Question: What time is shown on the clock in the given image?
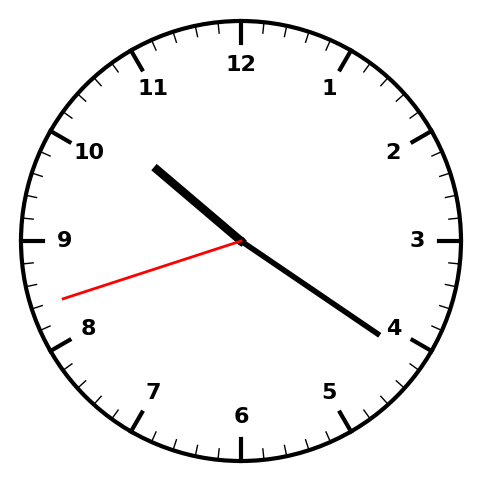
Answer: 10:20:42